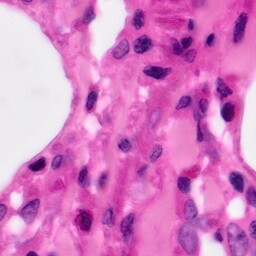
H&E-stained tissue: Pancreatic